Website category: book
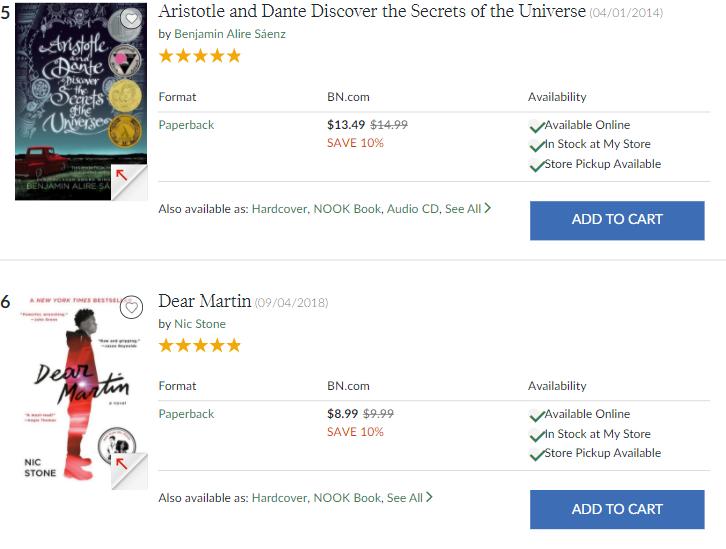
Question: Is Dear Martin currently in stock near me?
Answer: yes

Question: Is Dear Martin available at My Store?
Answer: yes

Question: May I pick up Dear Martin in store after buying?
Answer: yes

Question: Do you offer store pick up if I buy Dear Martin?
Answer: yes

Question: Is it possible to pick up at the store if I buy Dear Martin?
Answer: yes

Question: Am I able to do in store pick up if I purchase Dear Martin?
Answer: yes

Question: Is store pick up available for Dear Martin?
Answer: yes

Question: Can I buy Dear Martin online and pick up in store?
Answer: yes